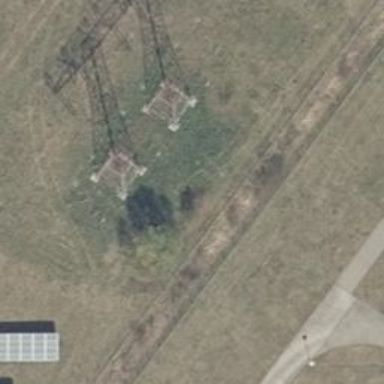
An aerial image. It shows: H-frame designed tower for power lines.